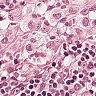
Metastatic tissue present: no